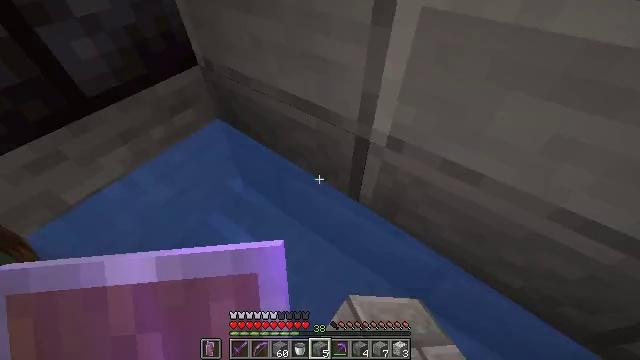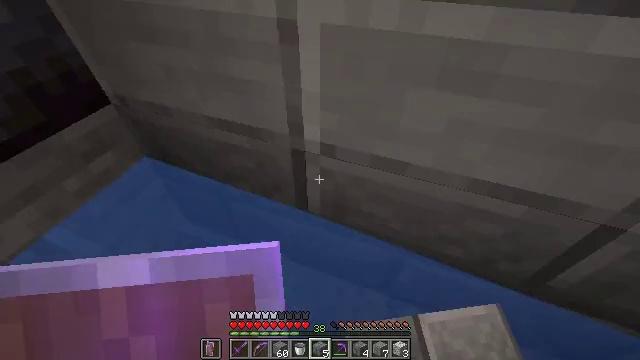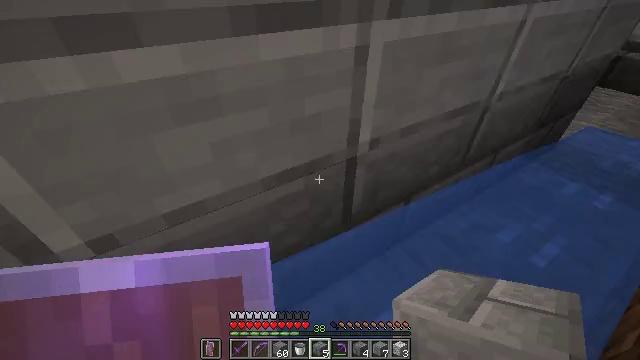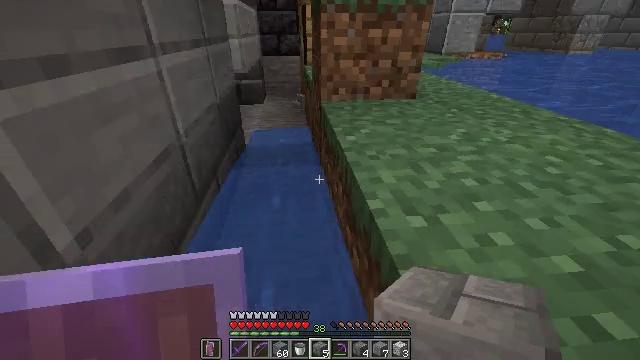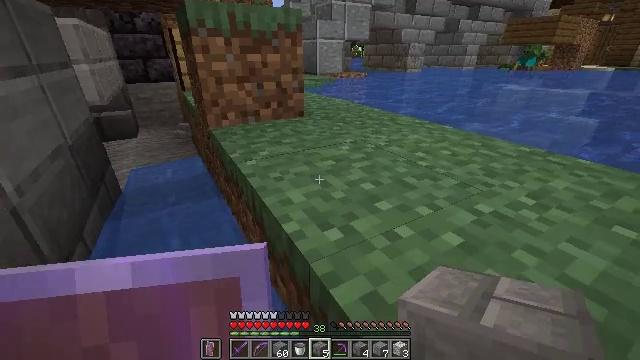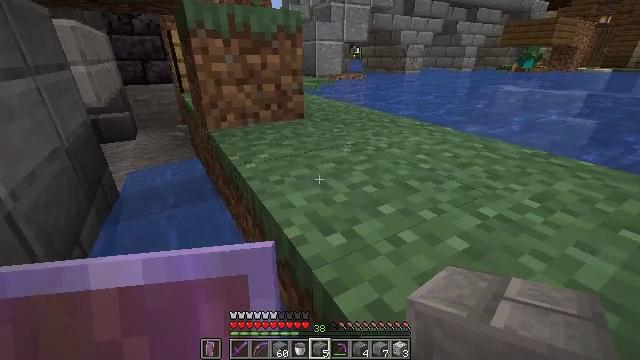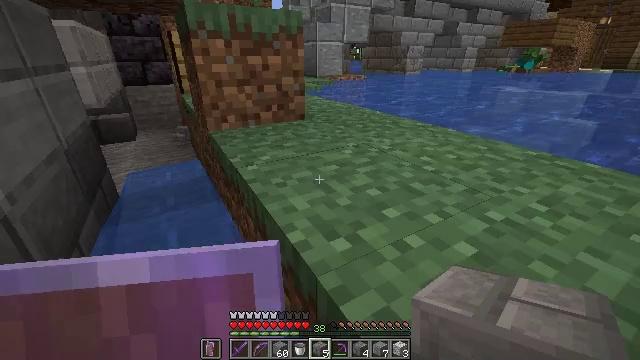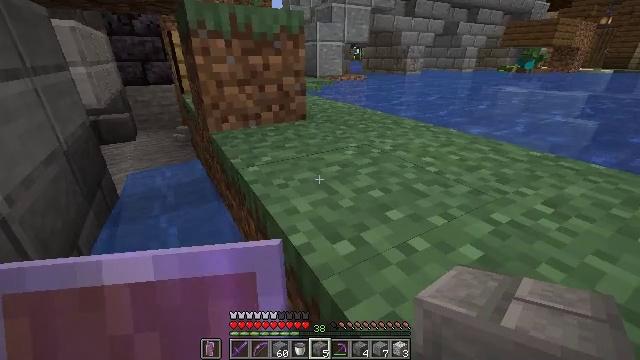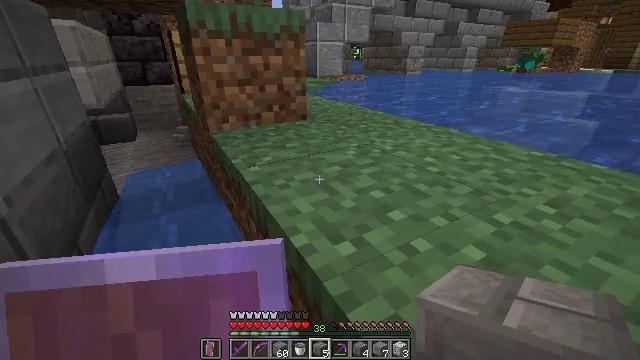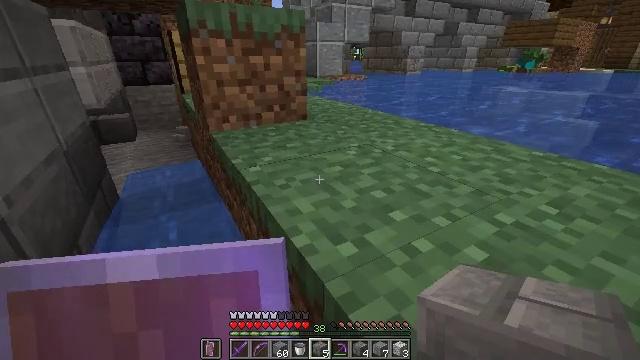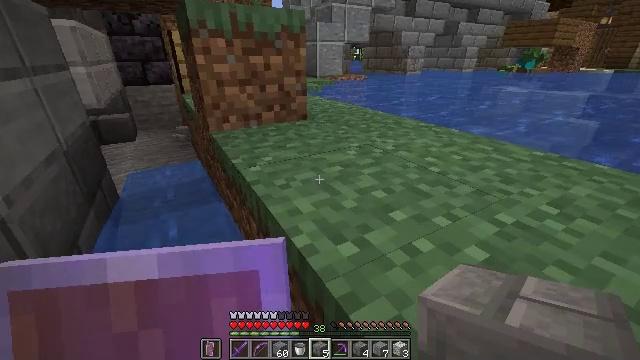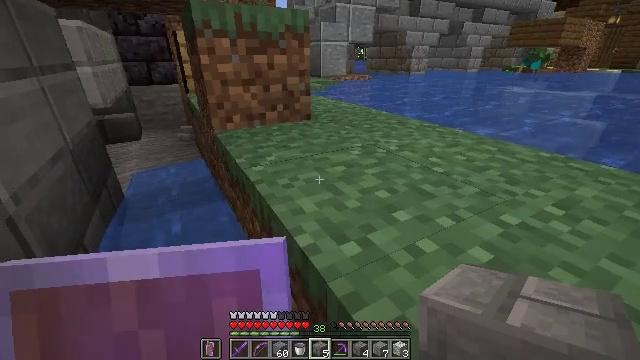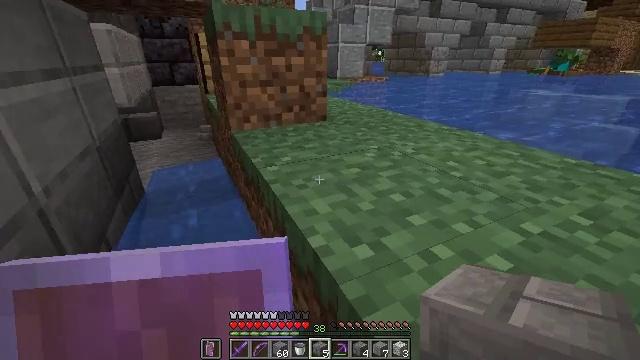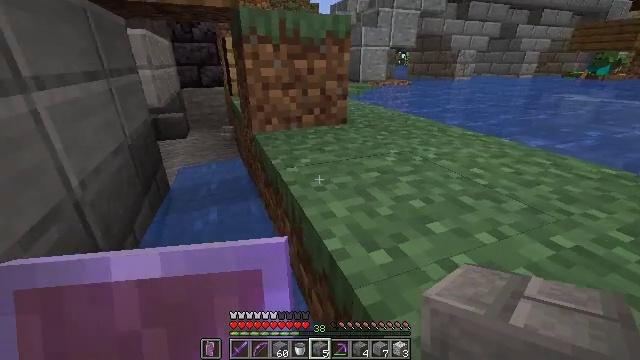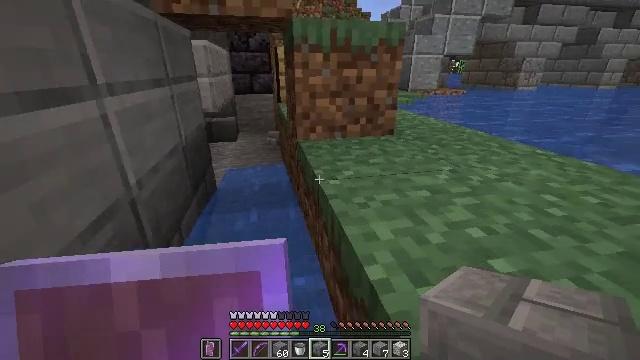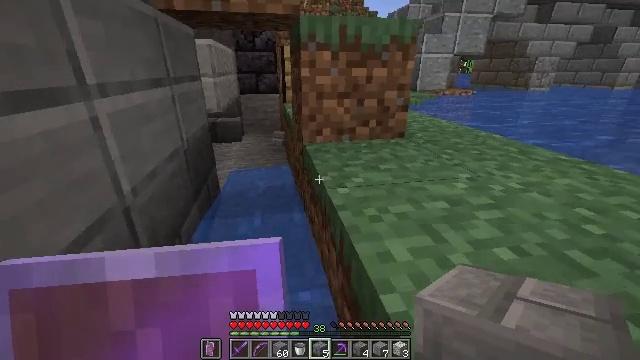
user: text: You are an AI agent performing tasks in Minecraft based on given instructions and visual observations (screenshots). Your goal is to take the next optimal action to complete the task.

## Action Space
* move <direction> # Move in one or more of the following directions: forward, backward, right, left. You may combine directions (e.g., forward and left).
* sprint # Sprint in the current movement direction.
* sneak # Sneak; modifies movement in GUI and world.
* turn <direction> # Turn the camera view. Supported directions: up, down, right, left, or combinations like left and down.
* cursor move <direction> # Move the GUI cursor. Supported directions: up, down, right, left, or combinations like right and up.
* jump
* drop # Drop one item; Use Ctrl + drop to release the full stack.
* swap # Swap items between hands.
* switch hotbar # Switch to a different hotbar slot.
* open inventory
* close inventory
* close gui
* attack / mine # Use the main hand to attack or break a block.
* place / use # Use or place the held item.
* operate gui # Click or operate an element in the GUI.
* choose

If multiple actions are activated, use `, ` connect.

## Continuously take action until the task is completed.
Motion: motion action
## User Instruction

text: Mine stone brick stairs block.
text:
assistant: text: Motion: turn right and up
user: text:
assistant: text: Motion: turn right and up
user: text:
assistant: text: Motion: turn right and up
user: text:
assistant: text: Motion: turn right and up
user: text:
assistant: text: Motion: no_op
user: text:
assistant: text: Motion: no_op
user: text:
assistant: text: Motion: no_op
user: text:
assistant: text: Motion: no_op
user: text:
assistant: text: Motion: no_op
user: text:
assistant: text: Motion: no_op
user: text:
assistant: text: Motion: no_op
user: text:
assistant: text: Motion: turn left
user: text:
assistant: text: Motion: turn left
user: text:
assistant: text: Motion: move forward, turn left and up
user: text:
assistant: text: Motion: move forward, turn left
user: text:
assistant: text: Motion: move forward
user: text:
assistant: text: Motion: move forward
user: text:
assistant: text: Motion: move forward
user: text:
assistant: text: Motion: move forward
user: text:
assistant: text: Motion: move forward
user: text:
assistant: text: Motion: move forward
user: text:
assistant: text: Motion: move forward
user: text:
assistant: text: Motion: move forward, turn left
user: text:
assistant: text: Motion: move forward, turn left
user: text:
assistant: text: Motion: move forward, turn left
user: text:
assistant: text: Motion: move forward
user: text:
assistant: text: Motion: move forward
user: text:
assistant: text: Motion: move forward
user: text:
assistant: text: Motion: move forward
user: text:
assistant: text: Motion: move forward